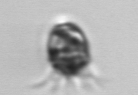
Label: Ciliophora